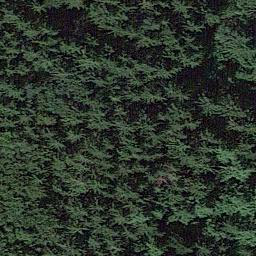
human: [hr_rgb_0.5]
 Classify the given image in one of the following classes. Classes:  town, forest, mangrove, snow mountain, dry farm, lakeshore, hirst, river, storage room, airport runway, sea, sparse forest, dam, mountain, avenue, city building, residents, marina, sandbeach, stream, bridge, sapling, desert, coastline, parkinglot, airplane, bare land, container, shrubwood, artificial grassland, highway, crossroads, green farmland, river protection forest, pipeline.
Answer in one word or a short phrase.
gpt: forest